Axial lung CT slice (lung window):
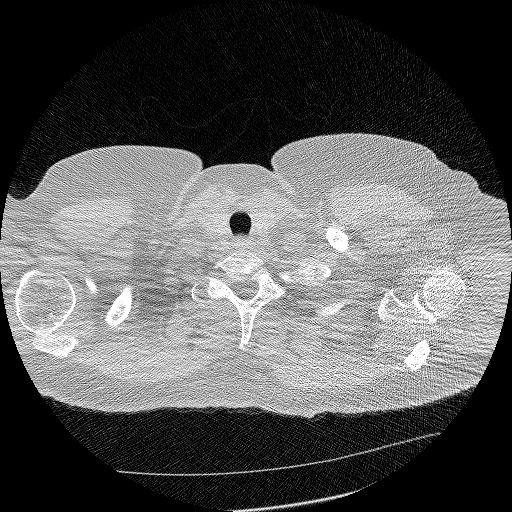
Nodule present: no